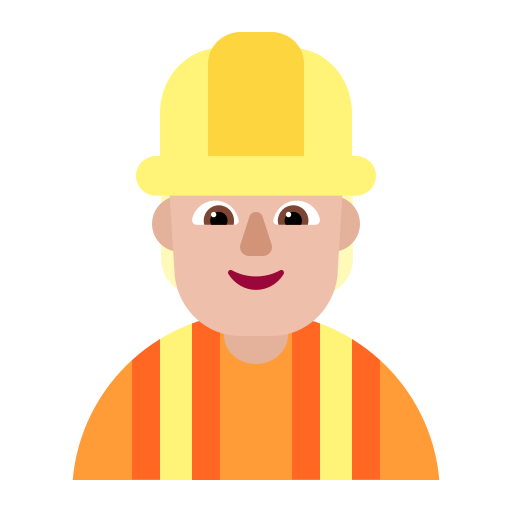
construction worker flat  light